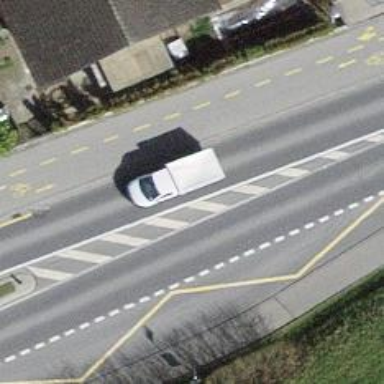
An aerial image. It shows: Bus stop with designated stop position for public transport.